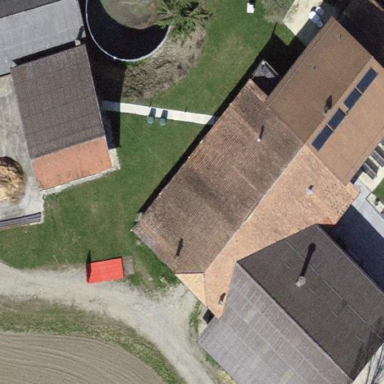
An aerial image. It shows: Farmyard area.